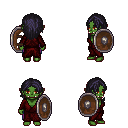
a pixel art fantasy rpg character, female body template, orc, green skin, red robe, magenta pants, raven long hairstyle, shield, four views (front, back, left, right), 2x2 character sprite sheet, small pixel art, hard edges, no anti-aliasing